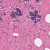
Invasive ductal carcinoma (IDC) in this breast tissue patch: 0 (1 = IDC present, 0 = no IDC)